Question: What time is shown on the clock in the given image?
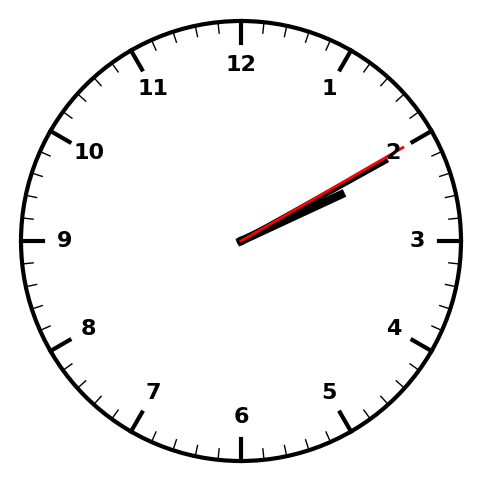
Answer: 02:10:10